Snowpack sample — Loveland Pass, Silver Plume, Colorado, USA (1/12/25, 11:40 AM MST)
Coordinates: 39.66, -105.88
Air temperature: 7 °F
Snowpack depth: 140 cm
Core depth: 10 cm
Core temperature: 41 °F
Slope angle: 11°, slope face: 30°
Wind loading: high
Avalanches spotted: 2
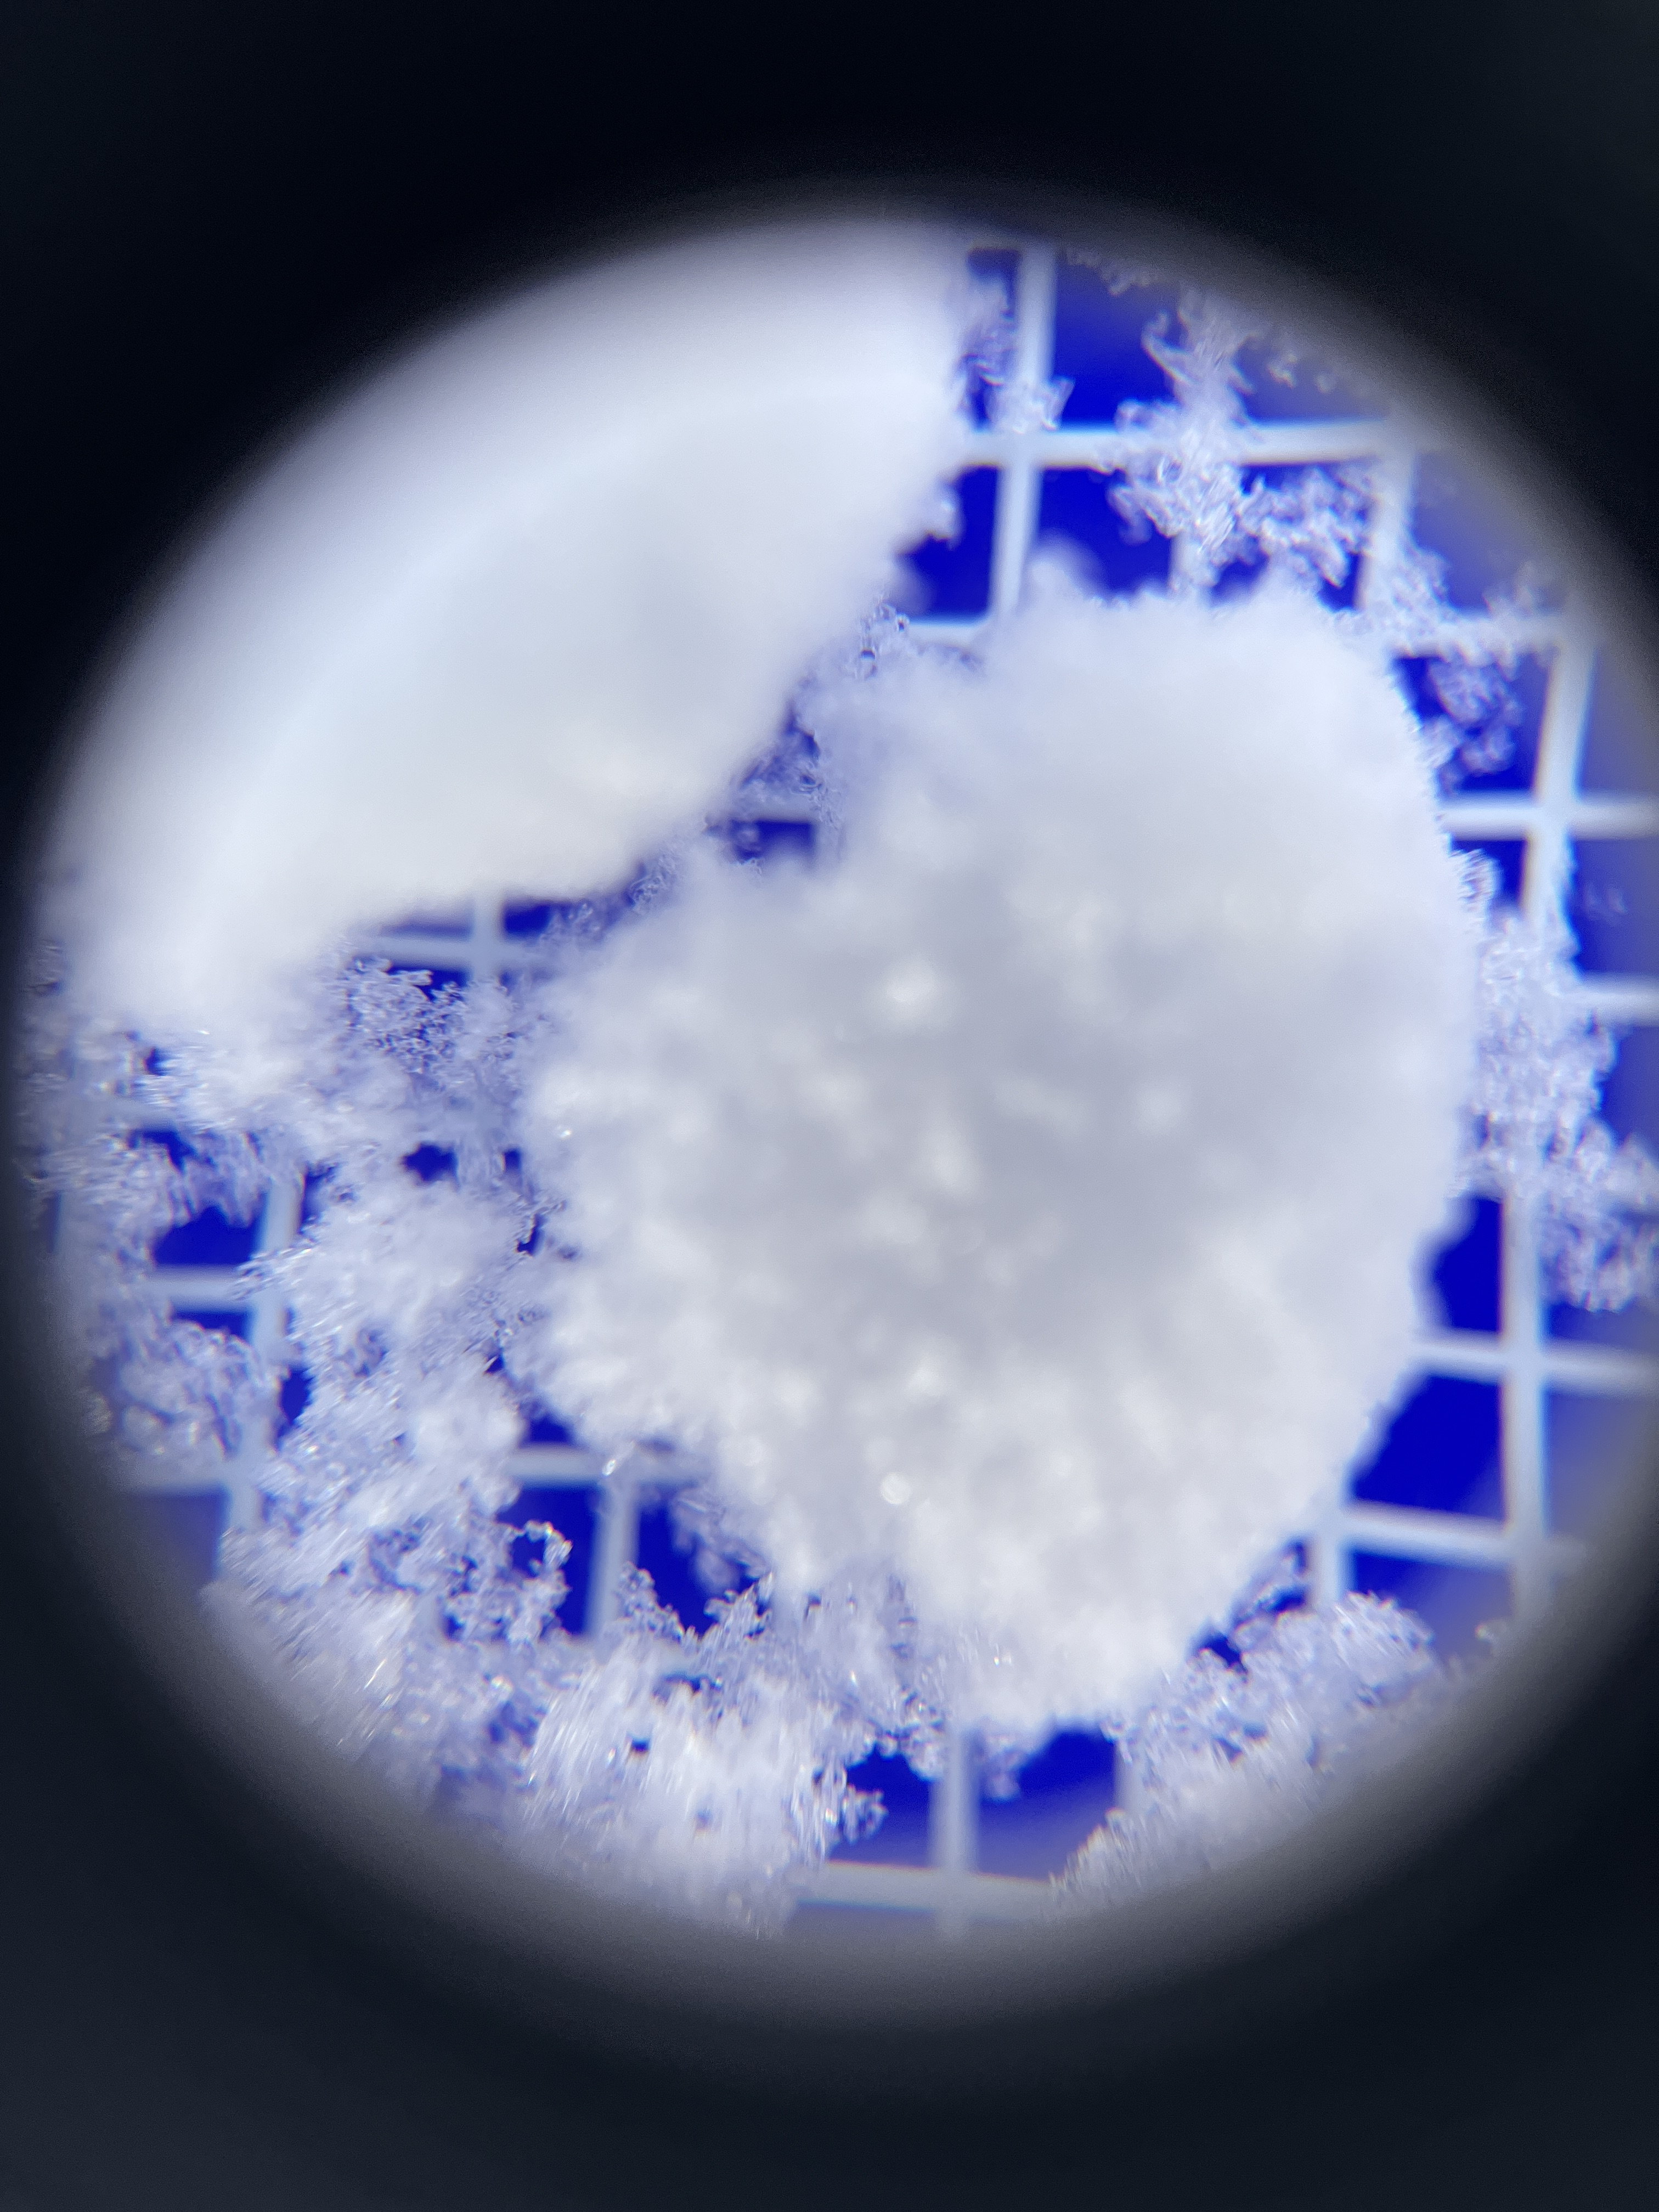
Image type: magnified_profile
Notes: Pilot using slightly modified coring method that took too large segment for snow profile picturing, advised not to use in higher level models. Two avalanche on south face nearby, partially cloudy with light snow in the last 24 hours. Lots of wind loading on eastern features.